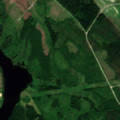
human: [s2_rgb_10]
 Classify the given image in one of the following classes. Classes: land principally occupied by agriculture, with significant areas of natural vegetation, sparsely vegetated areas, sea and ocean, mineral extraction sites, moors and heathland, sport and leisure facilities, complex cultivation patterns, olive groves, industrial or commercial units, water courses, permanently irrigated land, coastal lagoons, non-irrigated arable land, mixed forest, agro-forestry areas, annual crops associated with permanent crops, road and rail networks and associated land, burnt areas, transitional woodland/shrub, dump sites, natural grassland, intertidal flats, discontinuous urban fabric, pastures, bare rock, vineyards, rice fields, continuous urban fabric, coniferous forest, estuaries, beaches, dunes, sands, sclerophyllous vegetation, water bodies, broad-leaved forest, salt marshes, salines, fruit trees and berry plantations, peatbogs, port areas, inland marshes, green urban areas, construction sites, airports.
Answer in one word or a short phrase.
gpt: coniferous forest, mixed forest, transitional woodland/shrub, water bodies